Question: I have one extended Data Table in displayed as -
1) After clicking on , it should navigate to a different view and display a new table based on the result achieved by one of the column's value of the selected row (In figure, it is )
2) I have written code for navigating to the next view as -
'''
<rich:contextMenu attached="false" id="menu" submitMode="ajax">
<rich:menuItem ajaxSingle="true" value="Show Particulars" action="payeeParticulars.xhtml">
<a4j:support event="onclick" actionListener="#{payeeSearchController.showParticulars}"/>
</rich:menuItem>
'''
3) This view () is displaying another extendedDataTable.
And the actionlistener is being used to pass the column's value of the selected row to class, But it is always passing the null value even though I am able to get the value in class.
4) I am writing code to display the new extendedDataTable in constructor of the class
Can anybody tell me where I am going wrong, or how to pass the value of one column of the selected row to and display the result accordingly in a new extendedDataTable.
Please help me out....
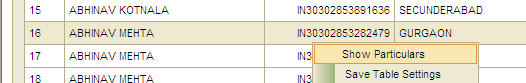
Answer: Use rich:menuItem like this....
'''
<rich:menuItem submitMode="ajax" value="Show Particulars" action="#{payeeParticularsController.showParticular}"/>
'''
and then in controller file put
'''
public String showParticular()
{
// operation
return "details";
}
'''
and then in navigation rules set one rule as -
'''
<navigation-rule>
<from-view-id>/payeeSearch.xhtml</from-view-id>
<navigation-case>
<from-outcome>details</from-outcome>
<if>#{payeeParticularsController.selectedFolioNo != null}</if>
<to-view-id>/payeeParticulars.xhtml</to-view-id>
</navigation-case>
</navigation-rule>
'''
It will let you pass the value from one class to another and also new view will not be loaded until the 'if' condition will be satisfied.